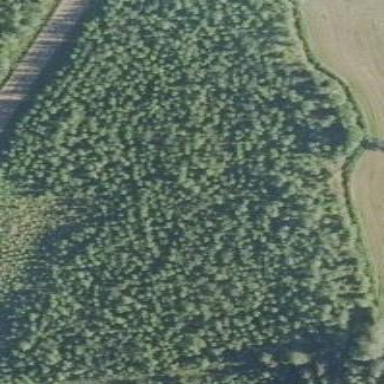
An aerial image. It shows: Mixed woodland area with various types of leaves.